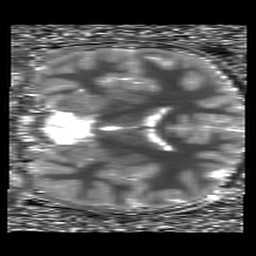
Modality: T1map
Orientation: coronal
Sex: male
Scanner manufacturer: siemens
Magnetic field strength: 3 T
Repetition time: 5 s
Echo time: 0.00368 s